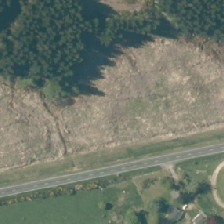
Land cover: harvested_forest